Interaction volume radius: 5 \u00c5
Interaction volume height: 20 \u00c5
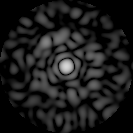
Disorder parameter: 0.8373